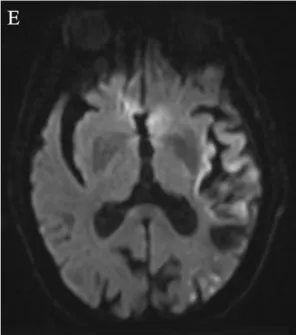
Brain DWI image after endovascular treatment.
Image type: radiology (mri)